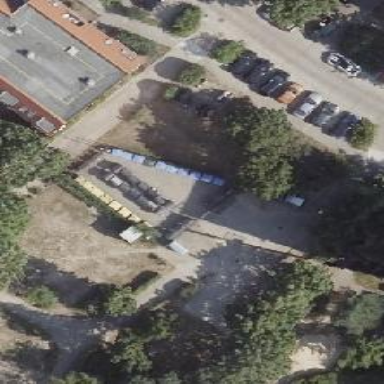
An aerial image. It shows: Waste disposal facility.